Question: Please have a look at directory structure first [ attached at the bottom of the question end].
Following are my Cmake files :
1. Main cmake cmake_minimum_required(VERSION 3.9)
set (CMAKE_CXX_STANDARD 14)
add_executable (test main.cc)
target_include_directories(test PUBLIC test_include_interface)
target_link_libraries(test PUBLIC test_test)
2. Test cmake : add_library(test_include_interface INTERFACE)
target_include_directories(test_include_interface INTERFACE ${CMAKE_CURRENT_SOURCE_DIR})
add_library(test_test STATIC test_interface.h
test.h
test.cc)
target_include_directories(test_test INTERFACE ${CMAKE_CURRENT_SOURCE_DIR})
'''
#pragma once
#include "test_interface.h"
#include <memory>
class Test : public ITest {
public:
Test();
private:
class Impl;
std::unique_ptr<Impl> impl_;
};
'''
'''
#include "test.h"
class Test::Impl {
public:
Impl() {}
~Impl() {}
};
Test::Test() : impl_{std::make_unique<Impl>()} {}
'''
Error :
'''
In file included from /usr/include/c++/9/memory:80,
from /home/vkd0726/test/test/test.h:9,
from /home/vkd0726/test/main.cc:2:
/usr/include/c++/9/bits/unique_ptr.h: In instantiation of 'void std::default_delete<_Tp>::operator()(_Tp*) const [with _Tp = Test::Impl]':
/usr/include/c++/9/bits/unique_ptr.h:292:17: required from 'std::unique_ptr<_Tp, _Dp>::~unique_ptr() [with _Tp = Test::Impl; _Dp = std::default_delete<Test::Impl>]'
test/test/test.h:11:7: required from here
/usr/include/c++/9/bits/unique_ptr.h:79:16: error: invalid application of 'sizeof' to incomplete type 'Test::Impl'
79 | static_assert(sizeof(_Tp)>0,
| ^~~~~~~~~~~
make[2]: *** [CMakeFiles/test.dir/build.make:63: CMakeFiles/test.dir/main.cc.o] Error 1
make[1]: *** [CMakeFiles/Makefile2:76: CMakeFiles/test.dir/all] Error 2
make: *** [Makefile:84: all] Error 2
'''
Please help me understand this error and how to resolve it ? Is it a problem with the Cmake or code itself. I have seen such "Impl" design pattern use at many places but unable to write a test snippet. What is wrong here ?

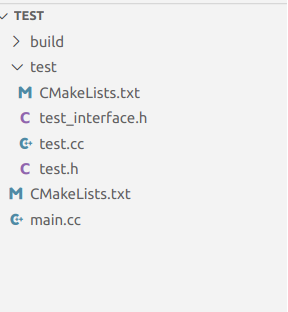
Answer: The 'Test' does not contain a user defined destructor, so the compiler generates a inlined version of this destructor. Since this destructor involves logic to delete the 'Test::Impl' object when the destructor of 'std::unique_ptr<Test::Impl>' is invoked, you get the error your compiler complains about.
You can fix this by defining the destructor in 'test.cc':
'''
#include <memory>
class Test : public ITest {
public:
Test();
~Test(); // new
private:
class Impl;
std::unique_ptr<Impl> impl_;
};
'''
'''
class Test::Impl {
...
};
...
Test::~Test() = default;
'''